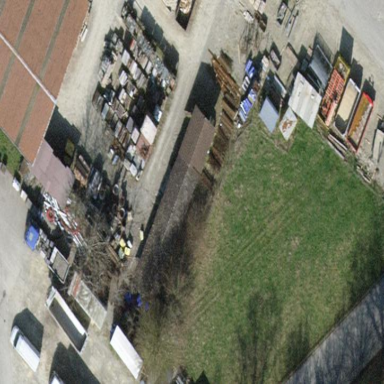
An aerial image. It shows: Service building.